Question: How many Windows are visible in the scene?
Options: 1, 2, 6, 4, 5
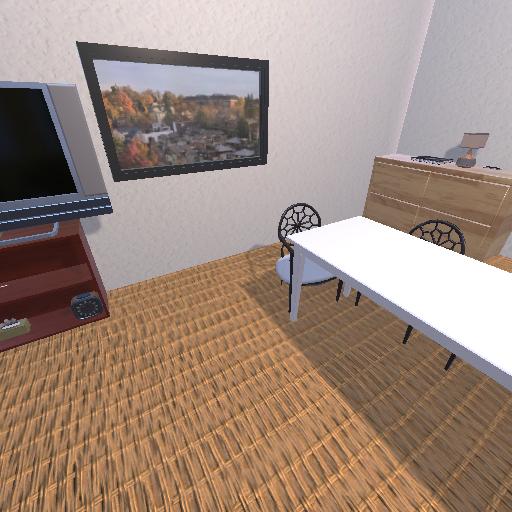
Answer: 1